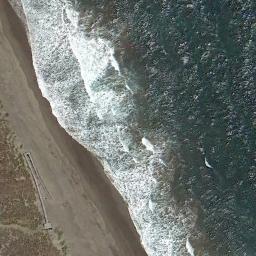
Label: beach